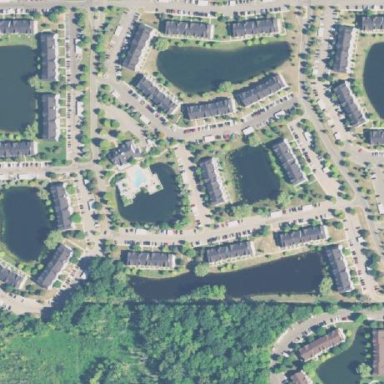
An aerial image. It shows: Residential area with apartments.